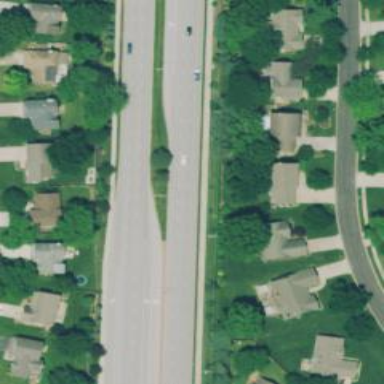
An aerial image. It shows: Dash road marking.